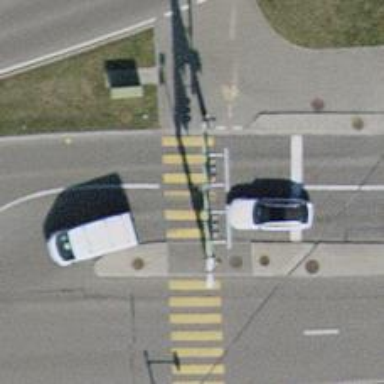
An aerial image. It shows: Crossing with traffic signals.